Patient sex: F
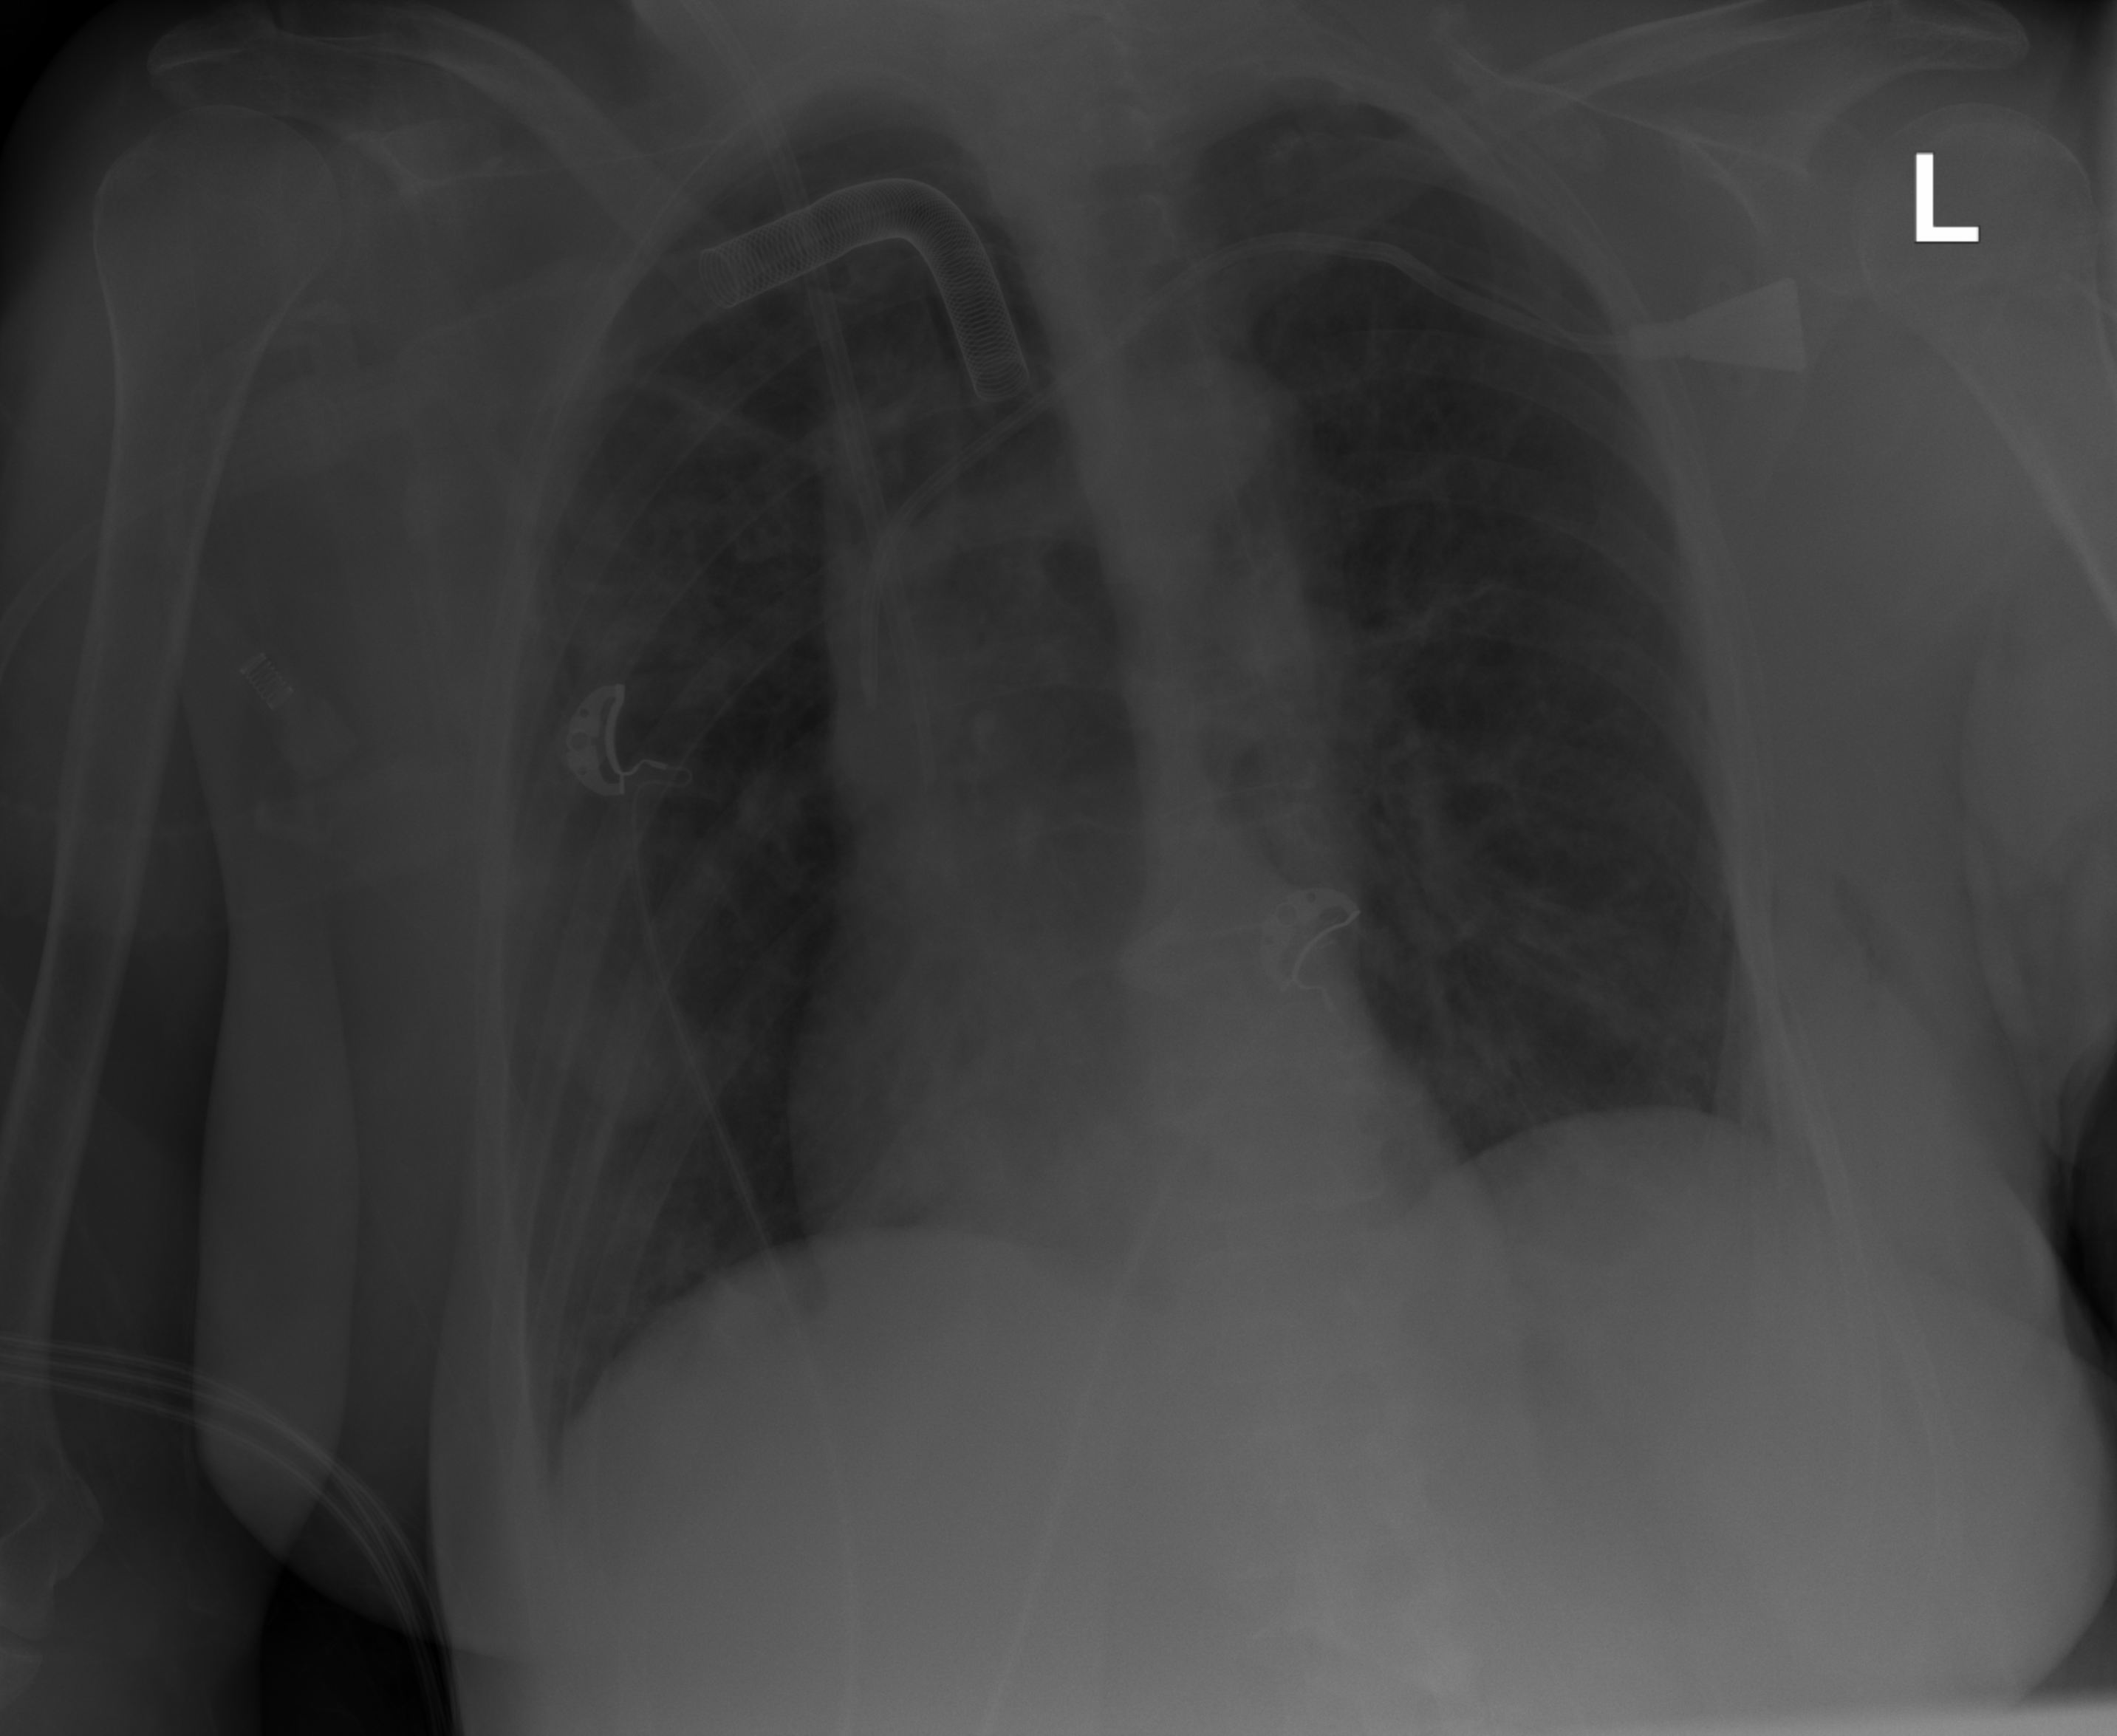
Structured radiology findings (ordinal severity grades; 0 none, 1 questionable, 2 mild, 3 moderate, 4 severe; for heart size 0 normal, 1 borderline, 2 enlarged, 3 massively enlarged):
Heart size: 0
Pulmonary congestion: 0
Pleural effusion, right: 0
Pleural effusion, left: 0
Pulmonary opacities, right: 2
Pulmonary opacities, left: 0
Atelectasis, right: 2
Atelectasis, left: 2